Interaction volume radius: 5 \u00c5
Interaction volume height: 35 \u00c5
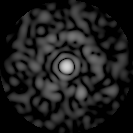
Disorder parameter: 0.8356